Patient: sex M, age 52
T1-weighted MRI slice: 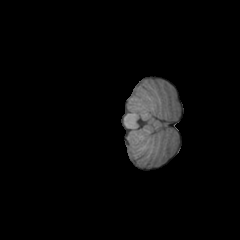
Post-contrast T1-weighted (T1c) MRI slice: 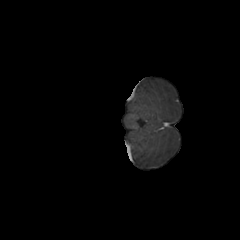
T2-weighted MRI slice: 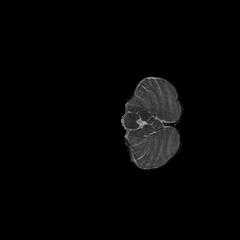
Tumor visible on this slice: no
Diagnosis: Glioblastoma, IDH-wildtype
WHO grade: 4